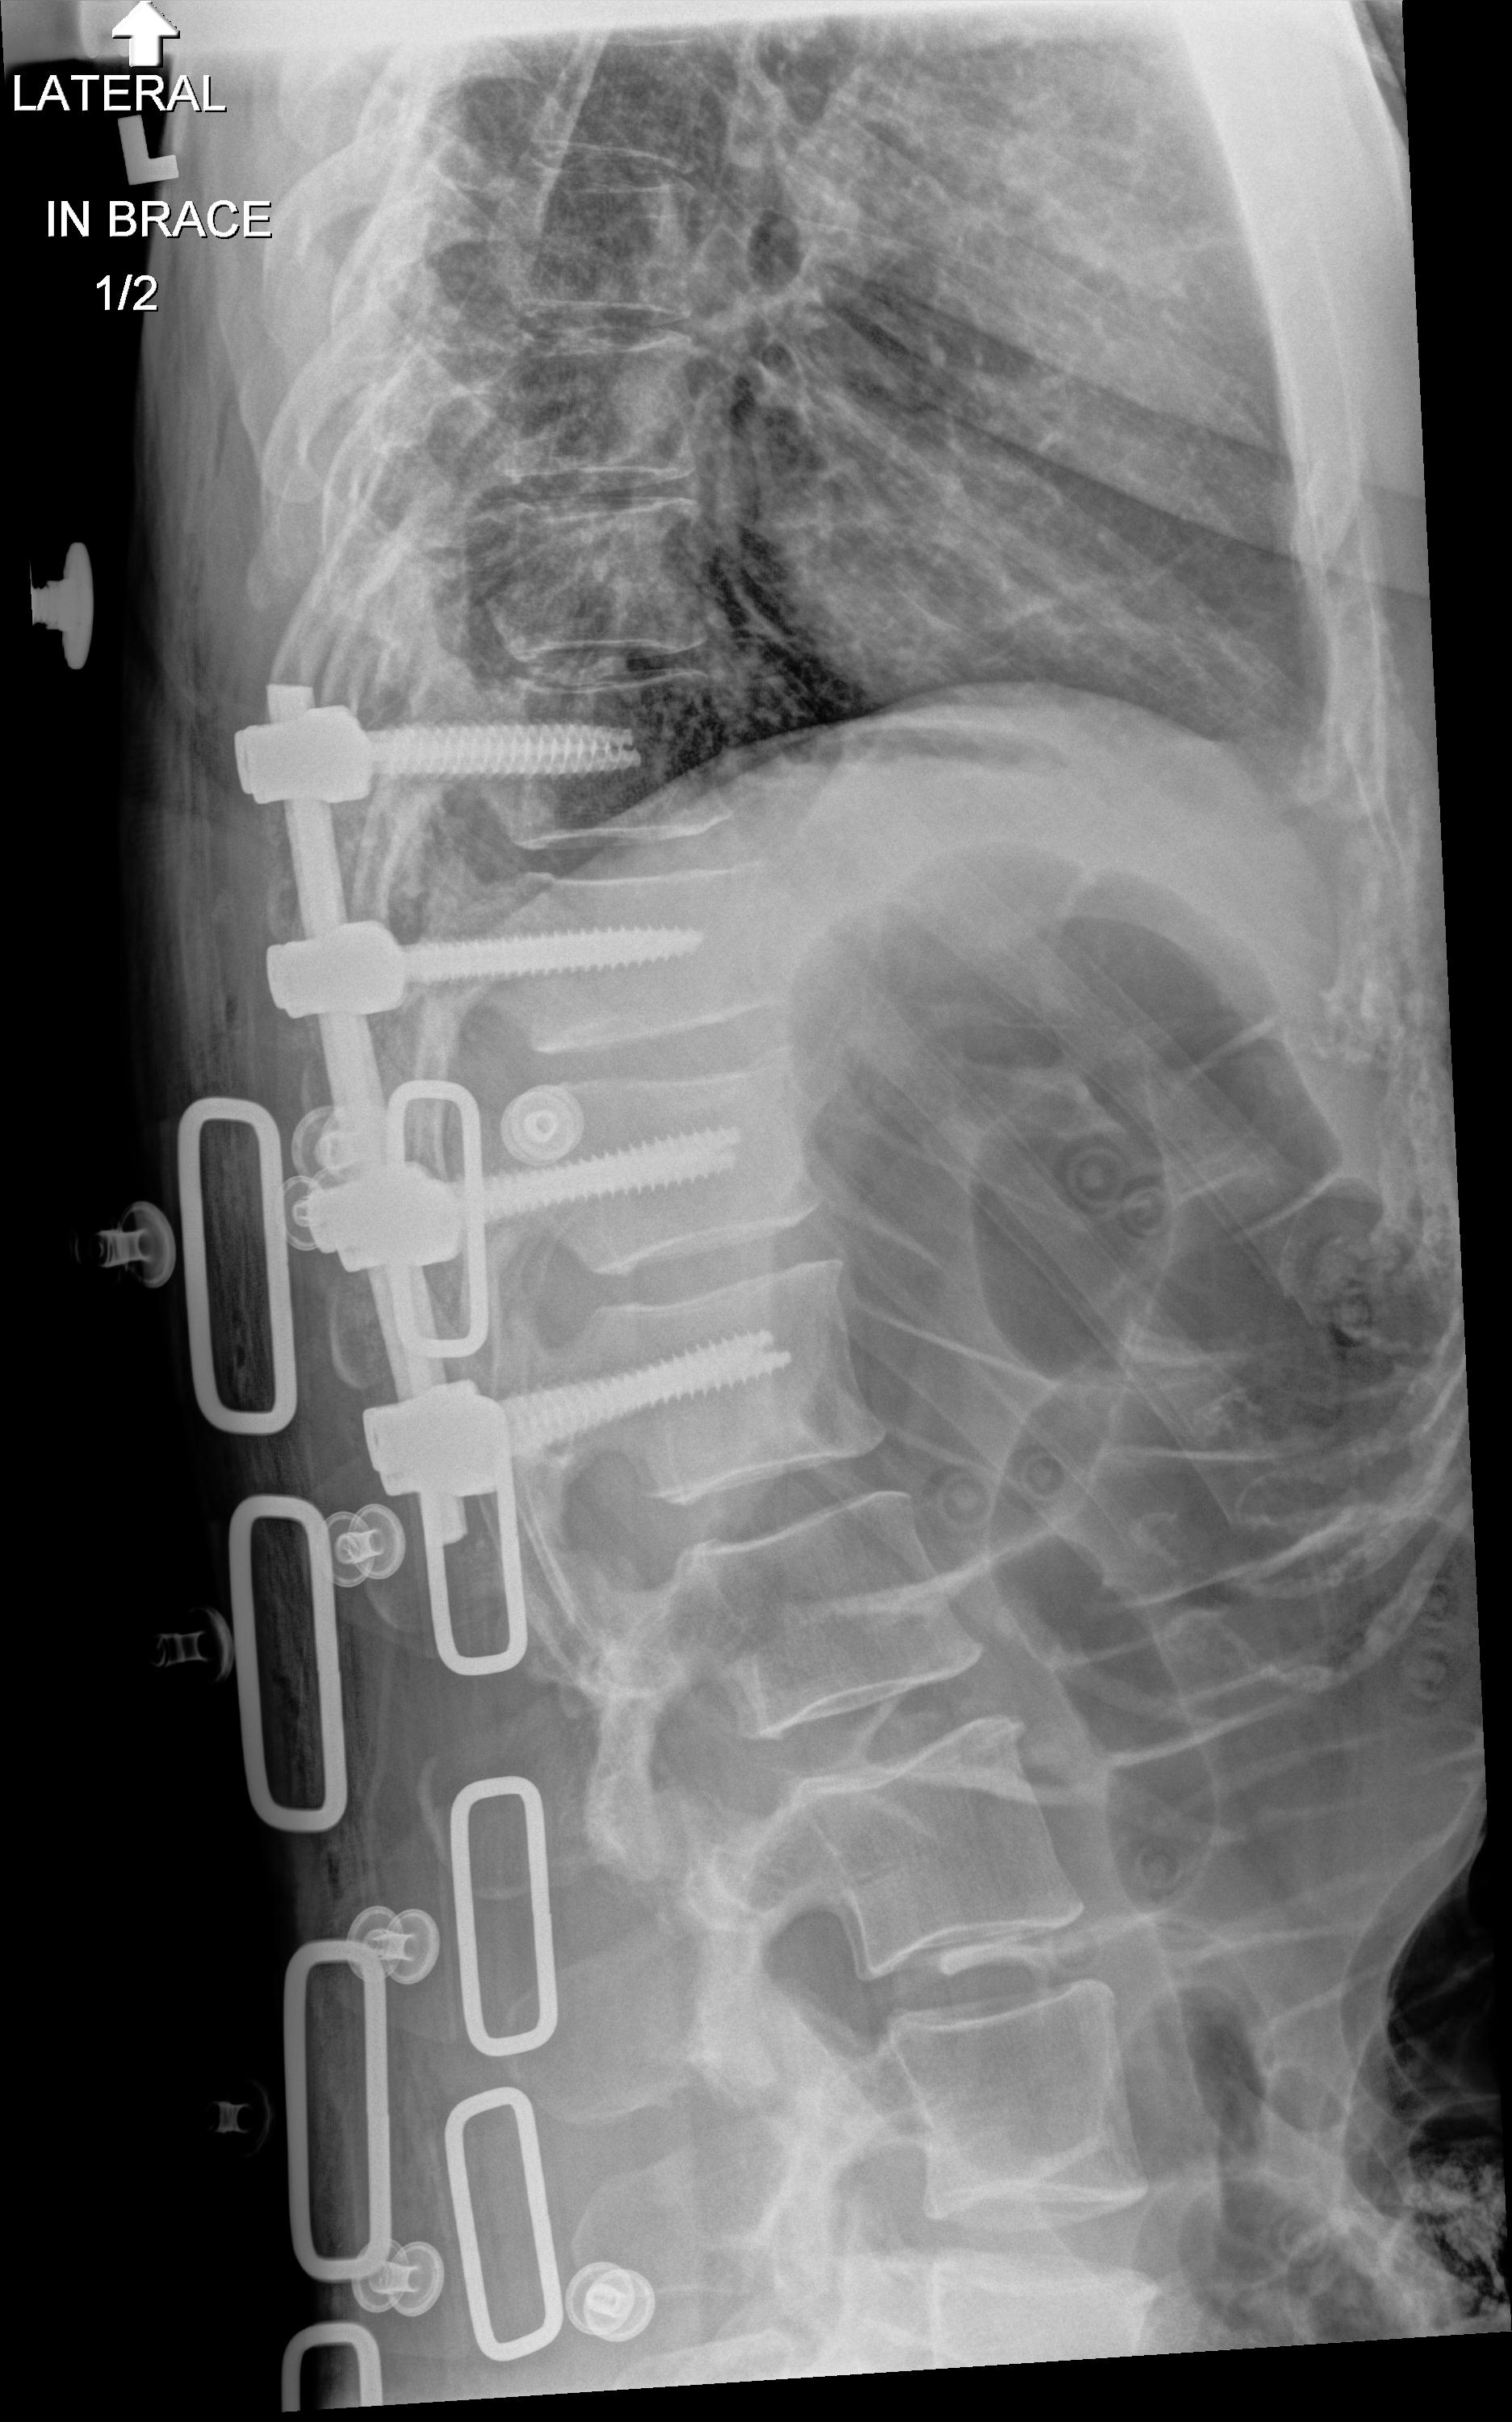
View: LATERAL
Implant manufacturer: Styker everest (K2M)